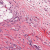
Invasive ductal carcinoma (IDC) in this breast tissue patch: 1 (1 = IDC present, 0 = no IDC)